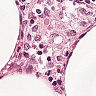
Metastatic tissue present: no